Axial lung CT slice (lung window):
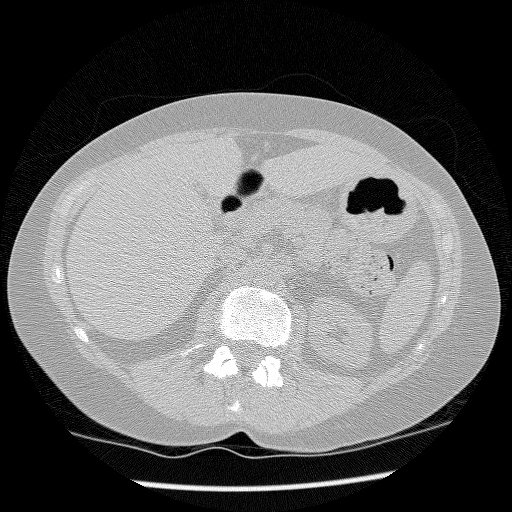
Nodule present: no